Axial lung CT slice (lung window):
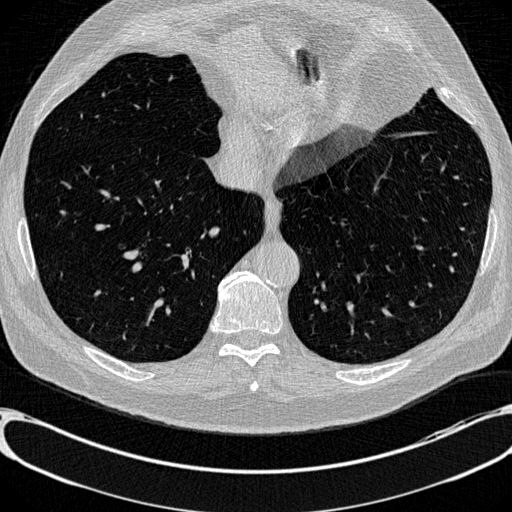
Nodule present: no